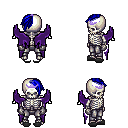
a pixel art fantasy rpg character, male body template, skeleton, purple wings, metal pants, blue long mohawk hairstyle, purple tiara, metal gloves, gray slippers, four views (front, back, left, right), 2x2 character sprite sheet, small pixel art, hard edges, no anti-aliasing